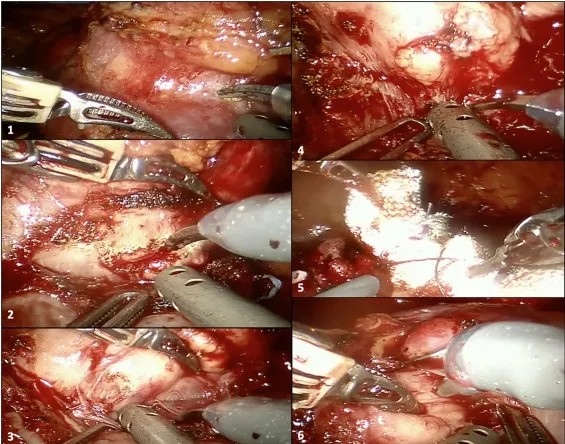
Intraoperative snapshot showing the main steps of robot-assisted partial nephrectomy (RAPN) in our case. (1-4) Development of the enucleation plane for resection of the larger renal mass (before clamping the renal hilum), with inadvertent capsulotomy of the tumor during tumor enucleation after clamping of the renal hilum (2); the surgeons recognized the wrong plane of dissection and continued the enucleation through the real anatomic plane between the tumor and the healthy renal parenchyma with no macroscopic positive margins; (5) double-layer renorrhaphy to close the renal defect after tumor enucleation of the larger renal mass; (6) enucleation of the smaller hilar renal mass, which was in contact with both vascular structures and the sinus fat. A linked video clip is available scanning the QR code on the right side of the image. For Apple users: open the Camera app from your devices. Hold your device so that the QR code appears in the Camera app's viewfinder. Your device recognizes the QR code and shows a notification. Tap the notification to open the link associated with the QR code. For Android users: download a QR code scanner app and follow the above instructions.
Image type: medical_photograph (other_medical_photograph)